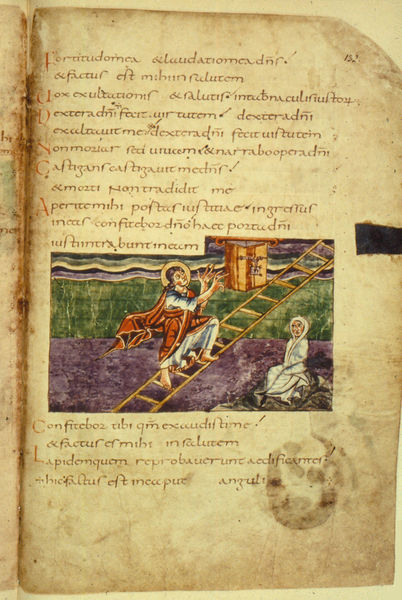
Titel: Stuttgarter Psalter / Bilderpsalter
Institution: Stuttgart, Württembergische Landesbibliothek
Schlagwörter: blau, gott, himmel, umhang, weiß, fluss, grün, see, sitzen, frau, gras, rot, weg, wiese, bild, feld, gewand, schrift, wellen, papier, flagge, farben, graphik, lila, figuren, leiter, weib, streifen, buch, jungfrau, seite, illustration, text, beten, buchseite, pergament, heiligenschein, jesus, franziskus, heiliger, heilig, maria, miniatur, illustriert, verschlossen, latein, beschriftet, buchmalerei, eingehüllt, manuskript, wissen, sombrero, wissensschatz, kaptälchen